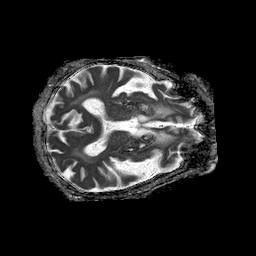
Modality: ADC
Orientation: axial
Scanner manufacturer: philips
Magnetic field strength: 1.5 T
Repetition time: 4.6 s
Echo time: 0.09059 s